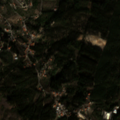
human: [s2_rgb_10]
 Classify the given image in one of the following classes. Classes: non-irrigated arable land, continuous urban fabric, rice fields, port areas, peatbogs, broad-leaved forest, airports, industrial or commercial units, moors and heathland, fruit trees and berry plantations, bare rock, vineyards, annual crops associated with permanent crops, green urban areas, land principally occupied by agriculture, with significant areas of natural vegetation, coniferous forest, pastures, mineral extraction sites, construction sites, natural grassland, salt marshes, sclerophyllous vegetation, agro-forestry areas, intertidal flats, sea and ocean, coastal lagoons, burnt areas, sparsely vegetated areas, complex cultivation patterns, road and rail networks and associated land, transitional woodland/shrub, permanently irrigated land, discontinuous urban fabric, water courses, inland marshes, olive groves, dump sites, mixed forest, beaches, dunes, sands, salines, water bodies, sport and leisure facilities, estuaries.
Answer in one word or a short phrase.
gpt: discontinuous urban fabric, vineyards, olive groves, land principally occupied by agriculture, with significant areas of natural vegetation, mixed forest